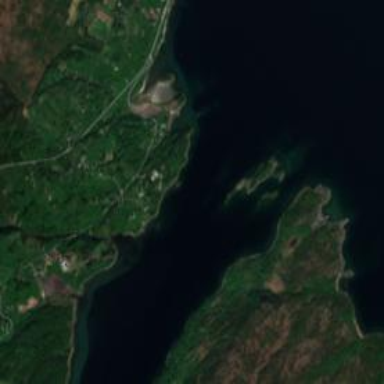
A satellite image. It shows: Picturesque coastline scene.